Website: home-depot
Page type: customer-info-address
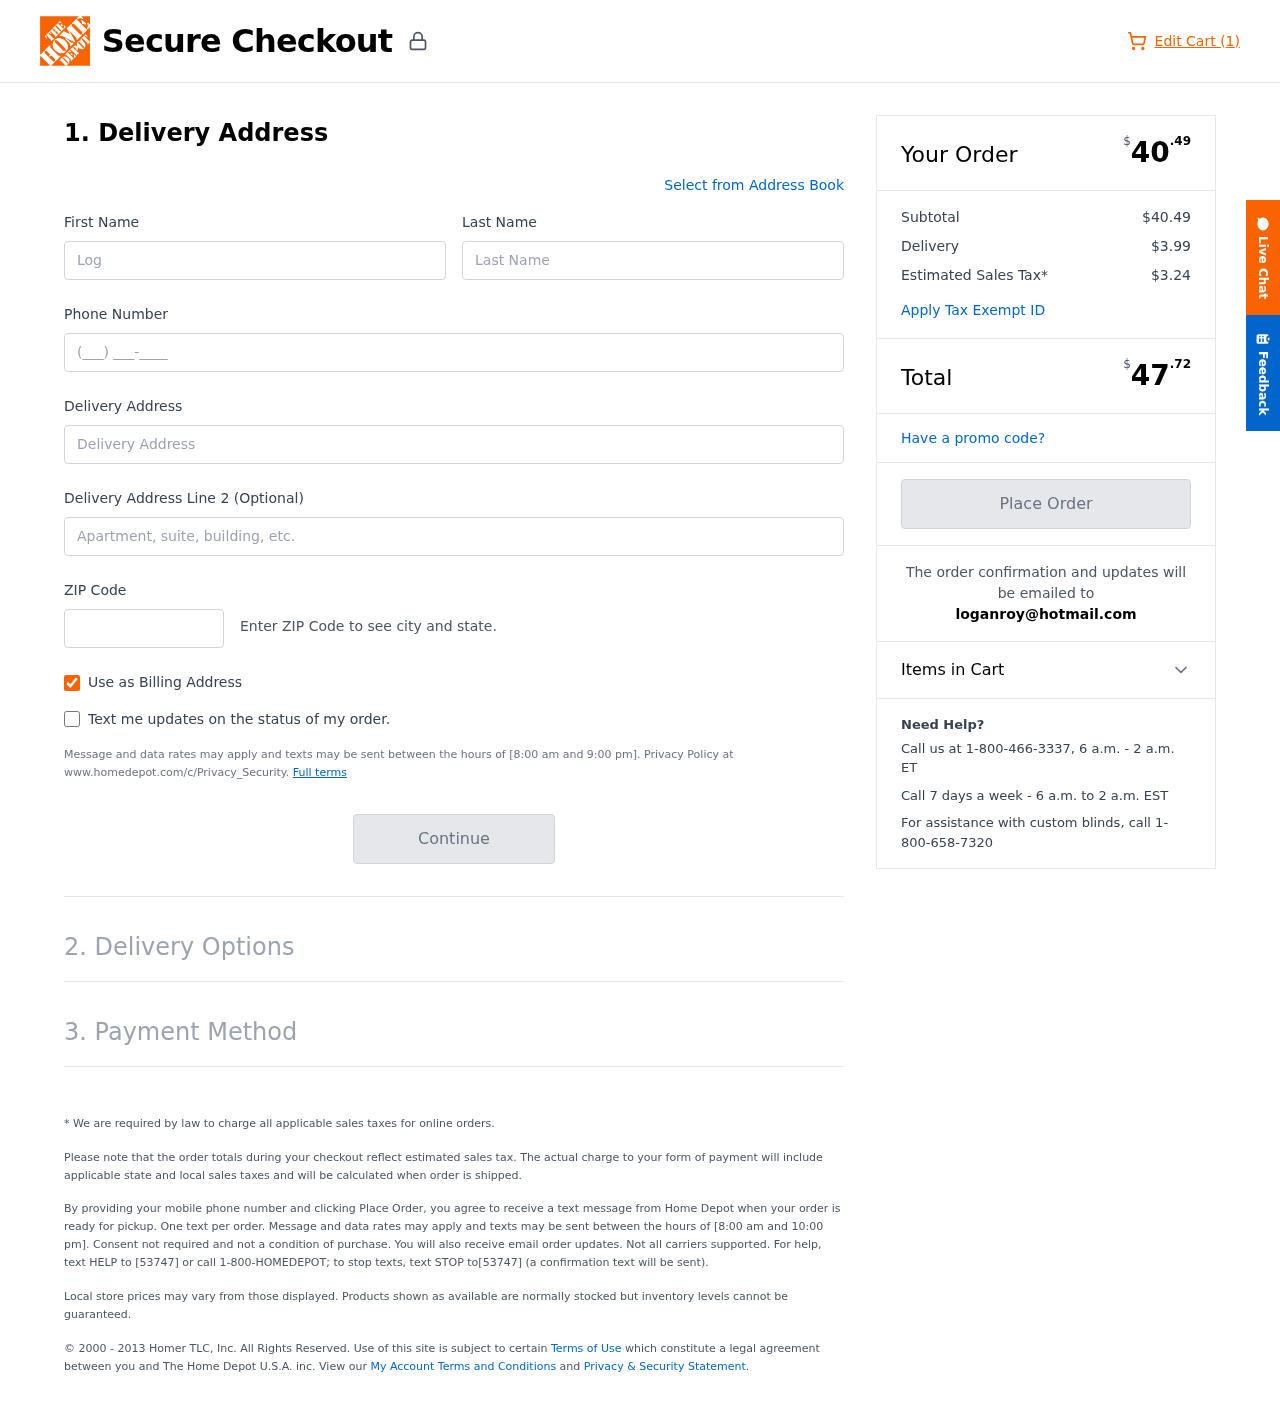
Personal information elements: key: PII_EMAIL
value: loganroy@hotmail.com
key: PII_FIRSTNAME
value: Logan
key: PII_LASTNAME
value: Roy
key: PII_PHONE
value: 7744673177
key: PII_POSTCODE
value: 06672
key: PII_STREET
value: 4267 James Forks Suite 085
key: PII_STREET2
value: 701 Danielle Mount Apt. 906
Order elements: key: ORDER_NUM_ITEMS
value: Edit Cart (1)
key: ORDER_SUBTOTAL_HEADER
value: $40.49
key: ORDER_SUBTOTAL
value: $40.49
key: ORDER_SHIPPING_COST
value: $3.99
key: ORDER_TAX
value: $3.24
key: ORDER_TOTAL2
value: $47.72